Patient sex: M
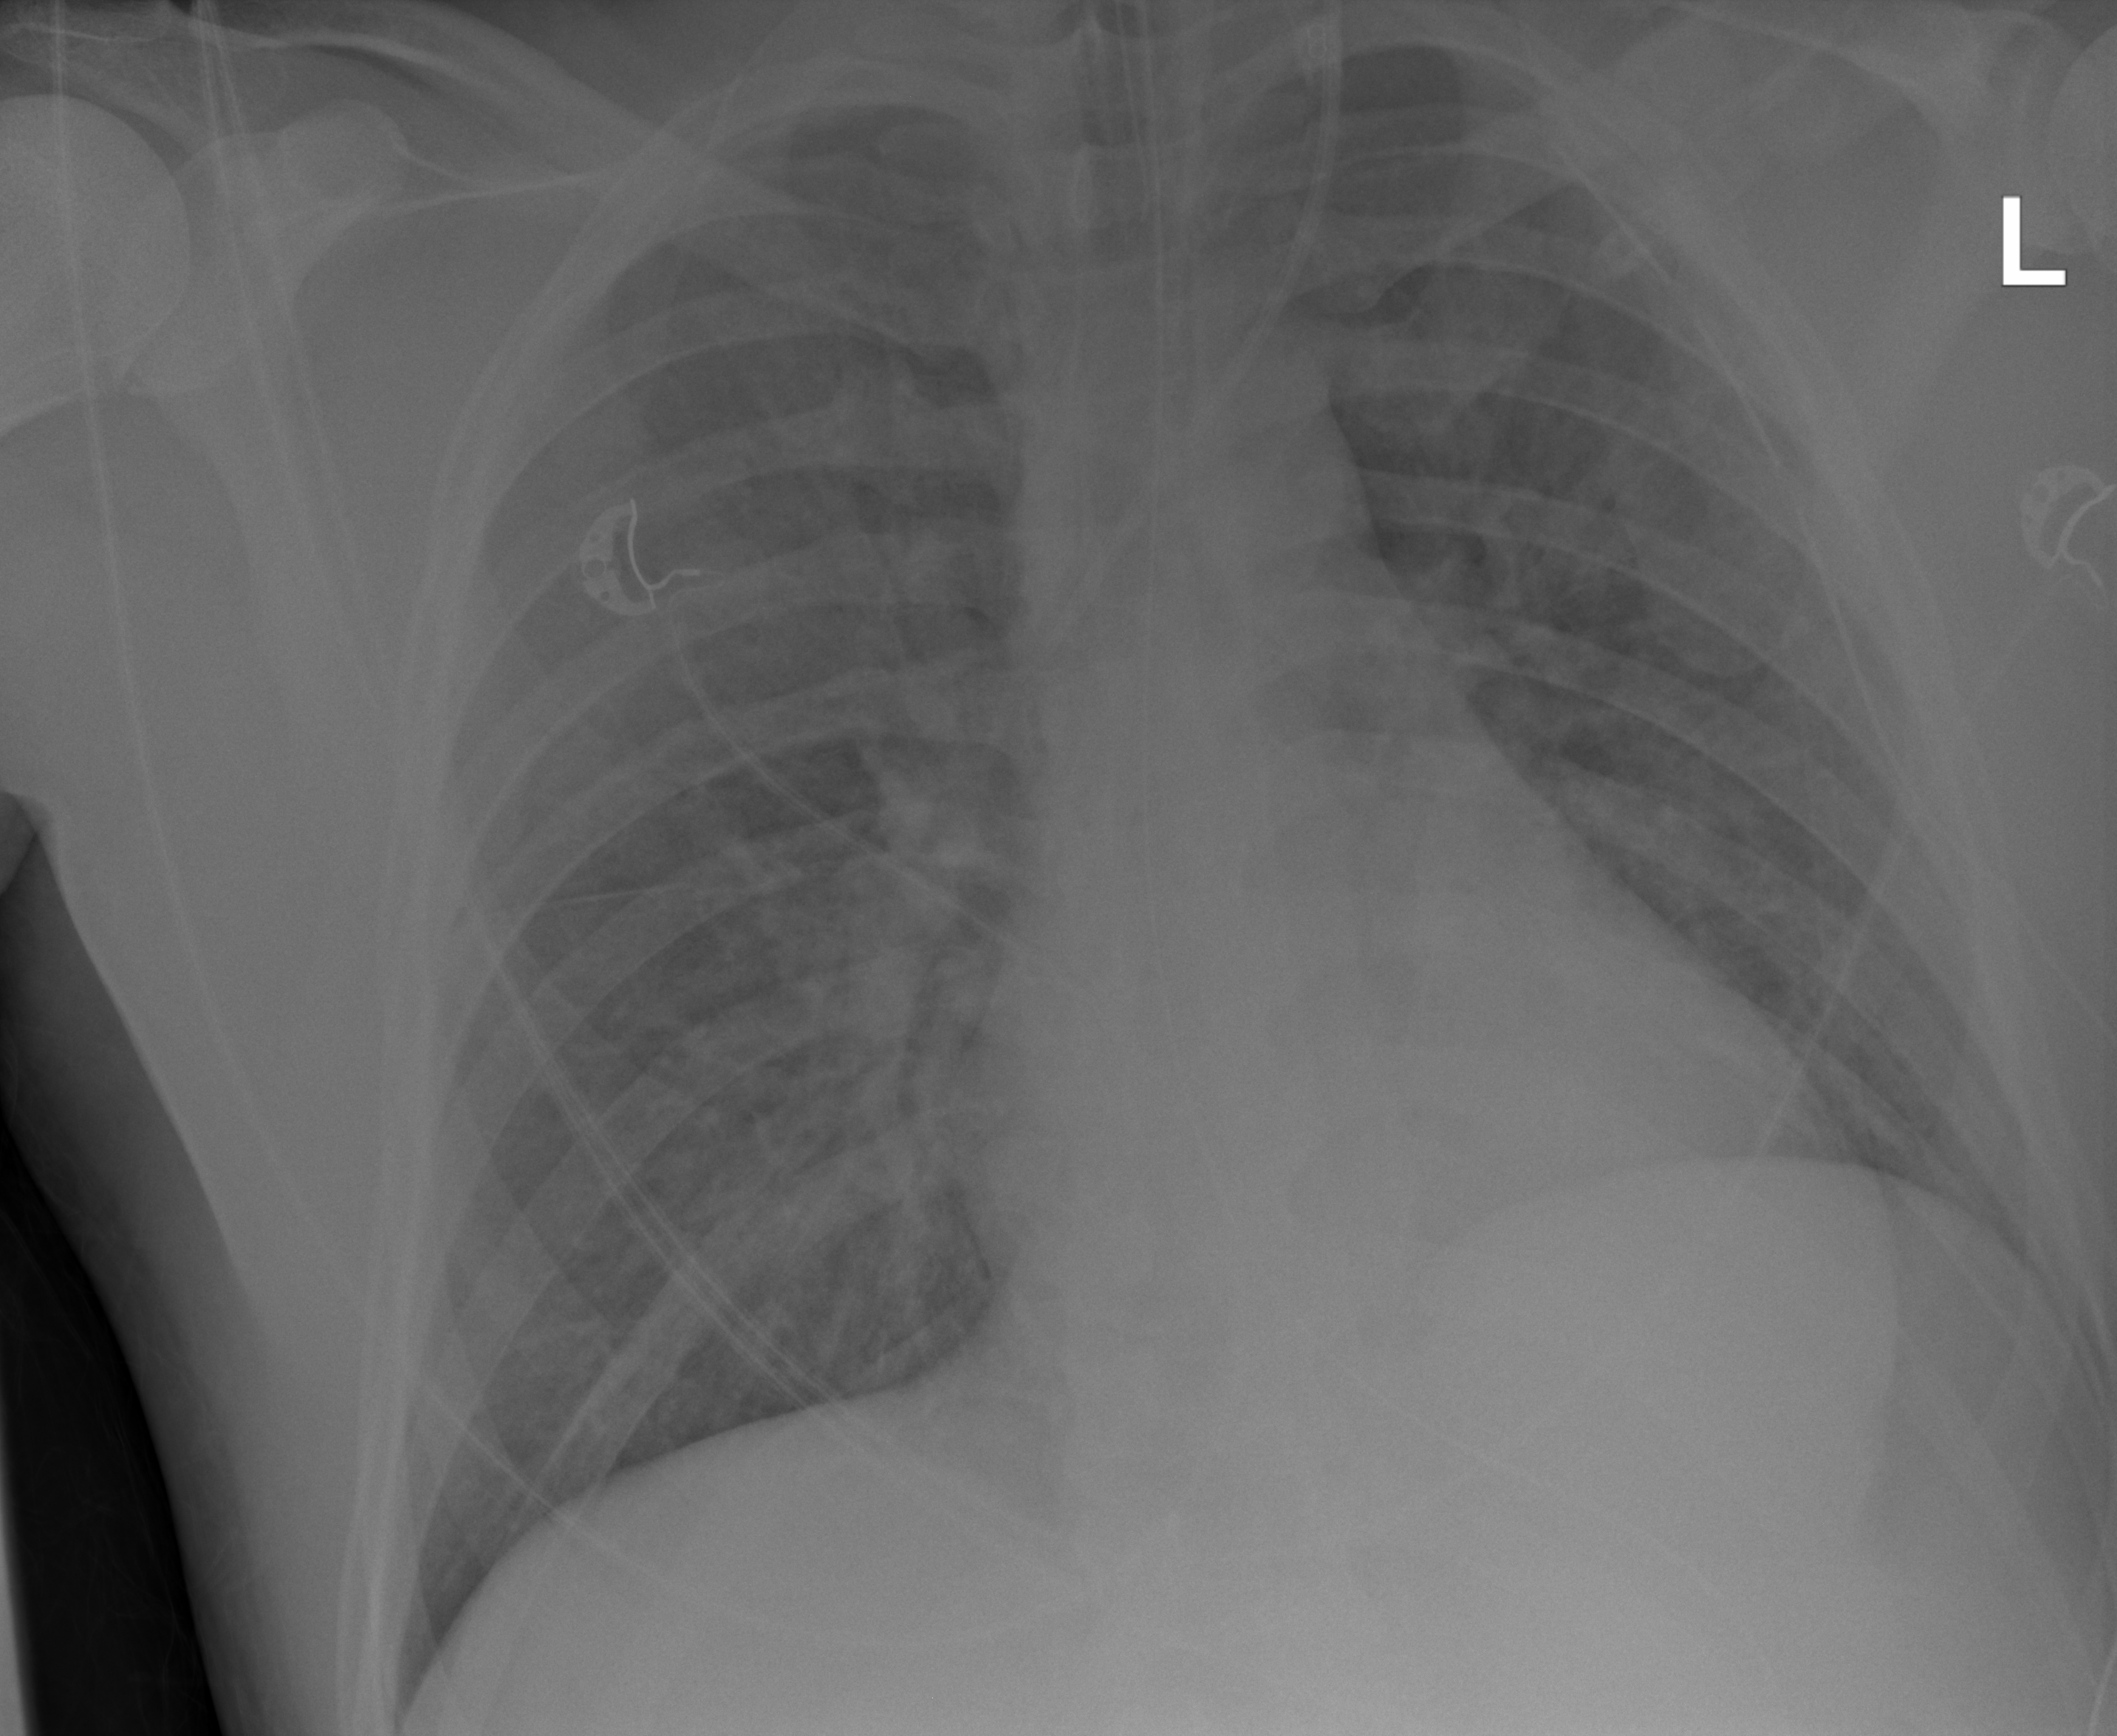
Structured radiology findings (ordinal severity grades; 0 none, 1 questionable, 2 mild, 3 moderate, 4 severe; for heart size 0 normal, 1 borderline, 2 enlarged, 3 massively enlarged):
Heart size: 0
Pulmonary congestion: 2
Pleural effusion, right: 0
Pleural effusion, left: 0
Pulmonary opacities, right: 2
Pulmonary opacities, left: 2
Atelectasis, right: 0
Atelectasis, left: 0